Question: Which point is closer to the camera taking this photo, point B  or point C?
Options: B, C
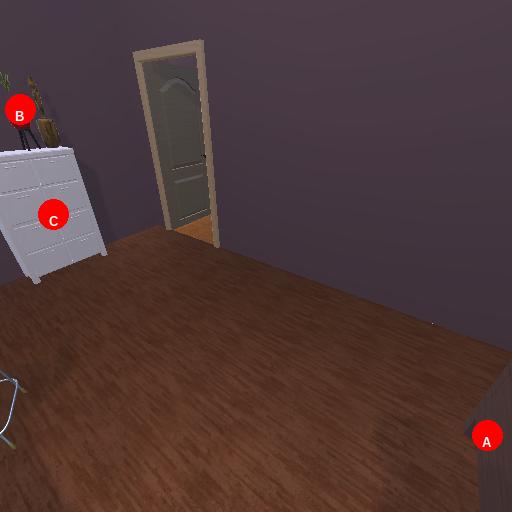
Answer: B